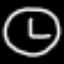
Label: clock